Field crop: maize
Growth stage: 1
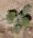
Species: chenopodium